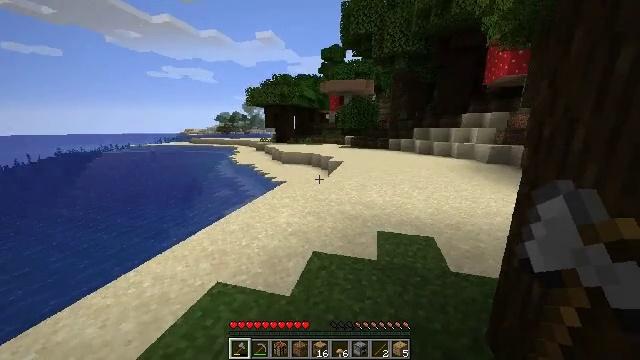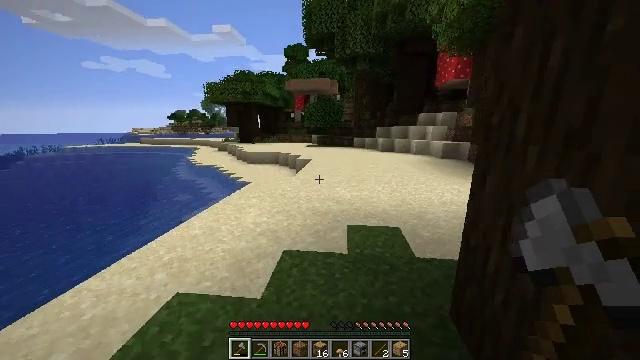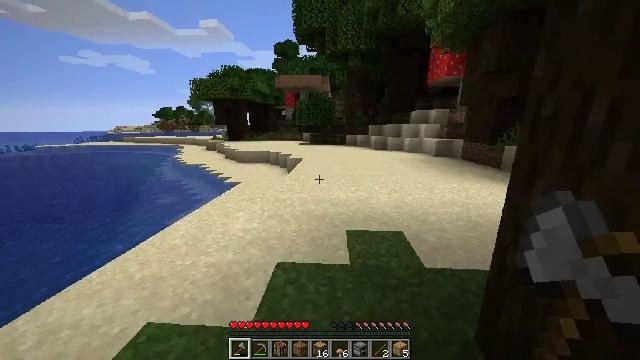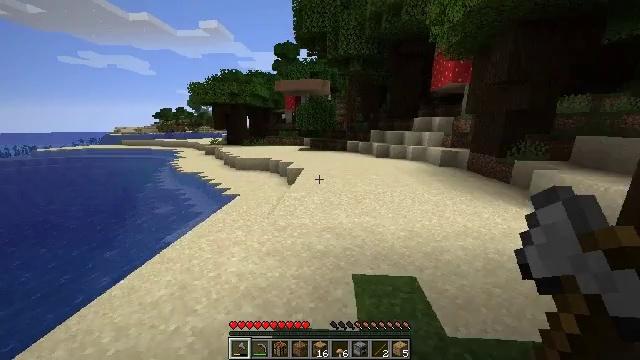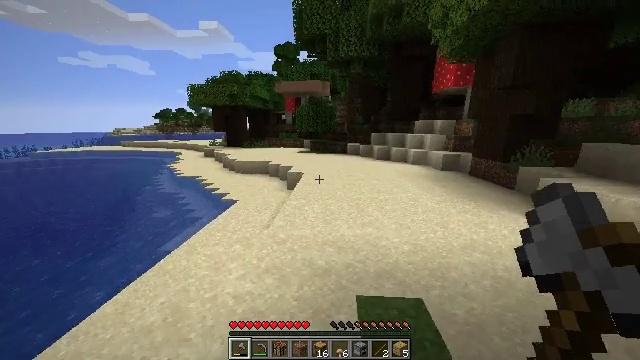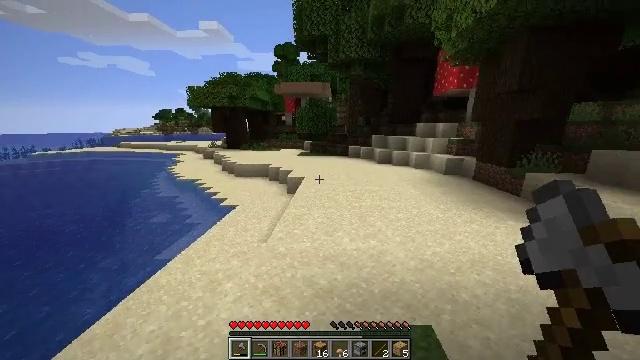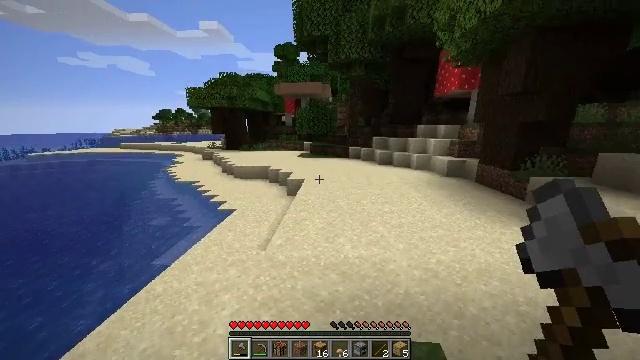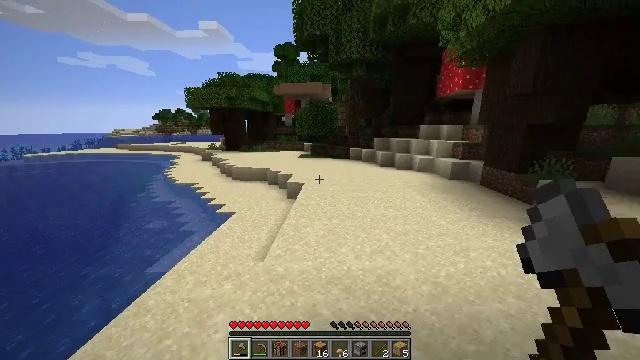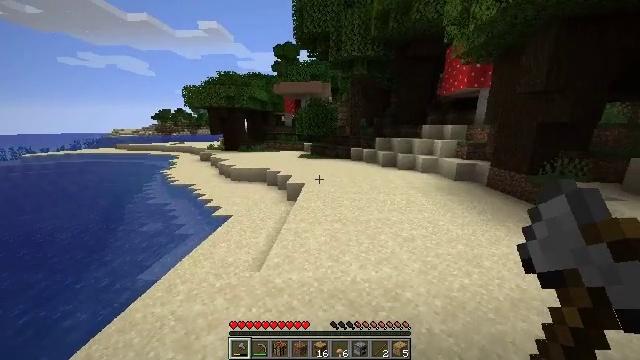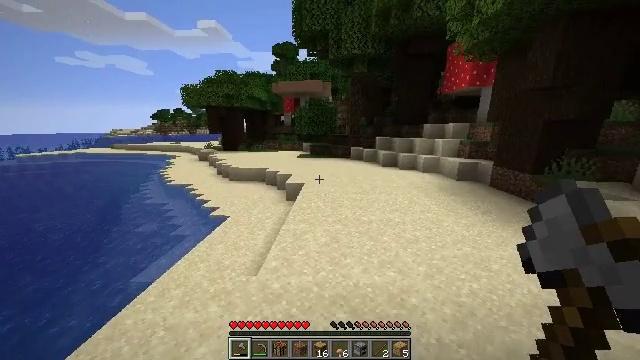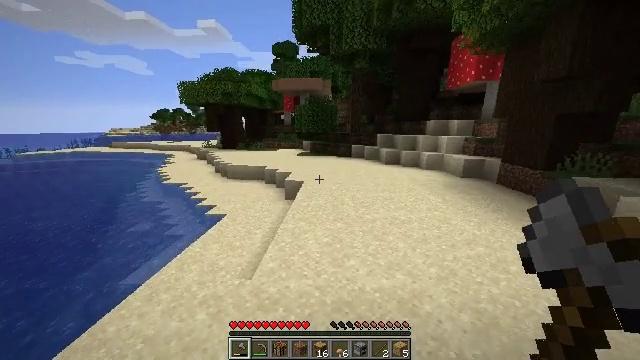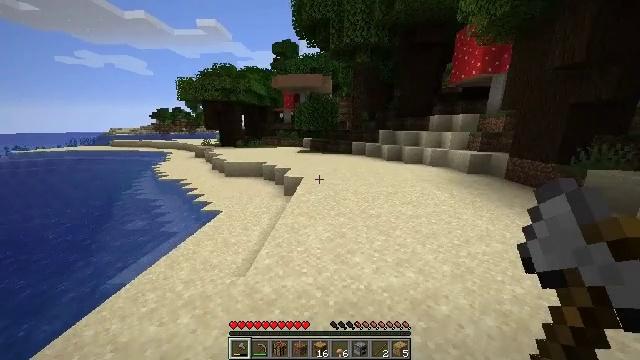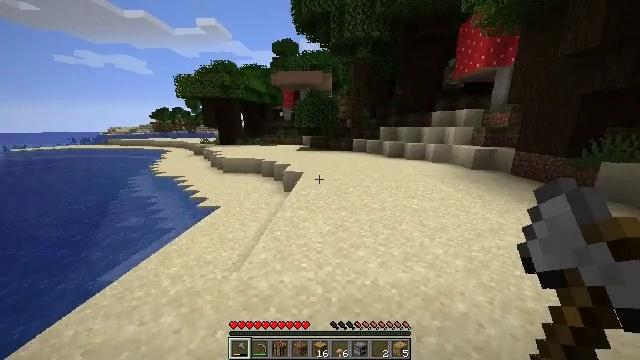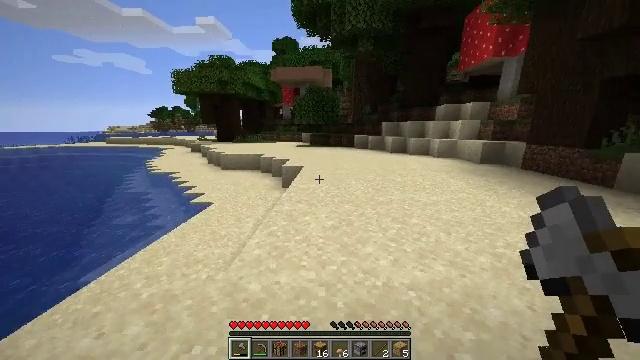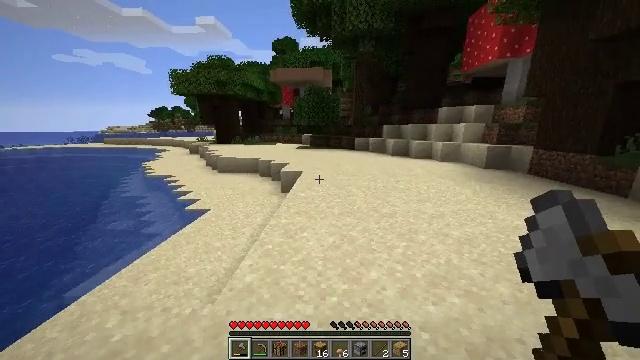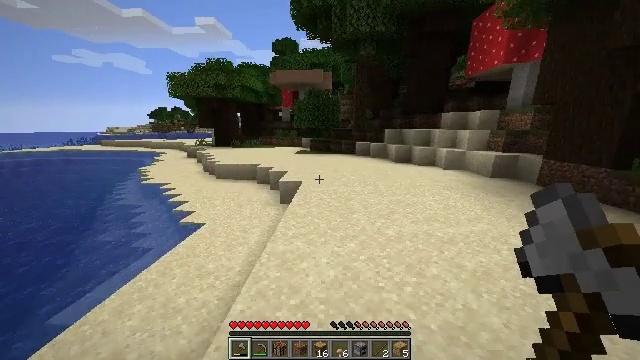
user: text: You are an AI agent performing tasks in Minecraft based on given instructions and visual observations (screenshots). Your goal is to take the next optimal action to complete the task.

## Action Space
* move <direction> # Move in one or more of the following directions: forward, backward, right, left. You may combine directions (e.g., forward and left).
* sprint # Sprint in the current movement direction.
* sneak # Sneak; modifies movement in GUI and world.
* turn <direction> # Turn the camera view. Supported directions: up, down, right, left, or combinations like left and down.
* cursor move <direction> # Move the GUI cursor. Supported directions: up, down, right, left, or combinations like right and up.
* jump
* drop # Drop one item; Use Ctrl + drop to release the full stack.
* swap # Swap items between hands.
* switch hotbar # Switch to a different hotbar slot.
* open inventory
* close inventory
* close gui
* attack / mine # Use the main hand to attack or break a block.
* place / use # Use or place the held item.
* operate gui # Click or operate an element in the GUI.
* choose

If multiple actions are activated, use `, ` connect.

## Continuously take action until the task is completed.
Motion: motion action
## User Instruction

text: Mine brown mushroom block in the forest.
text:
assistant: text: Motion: move forward, sprint, turn right, jump
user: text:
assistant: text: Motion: move forward, sprint, turn right, jump
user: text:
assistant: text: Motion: move forward, sprint, jump
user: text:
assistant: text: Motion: move forward, sprint, jump
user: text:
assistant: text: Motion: move forward, sprint, jump
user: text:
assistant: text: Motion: move forward, sprint, jump
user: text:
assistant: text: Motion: move forward, sprint, jump
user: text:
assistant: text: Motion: move forward, sprint, jump
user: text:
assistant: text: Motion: move forward, sprint, jump
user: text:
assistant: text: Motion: move forward, sprint, jump
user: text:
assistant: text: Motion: move forward, sprint, jump
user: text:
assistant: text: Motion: move forward, sprint, jump
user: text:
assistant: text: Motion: move forward, sprint, jump
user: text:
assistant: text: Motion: move forward, sprint, jump
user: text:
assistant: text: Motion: move forward, sprint, jump
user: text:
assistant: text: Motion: move forward, sprint, jump
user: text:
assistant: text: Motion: move forward, sprint, jump
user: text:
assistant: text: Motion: move forward, sprint, jump
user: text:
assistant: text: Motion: move forward, sprint, jump
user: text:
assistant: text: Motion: move forward, sprint, jump
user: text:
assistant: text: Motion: sprint, jump
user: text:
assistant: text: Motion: sprint, jump
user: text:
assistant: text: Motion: sprint, jump
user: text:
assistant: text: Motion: move forward, sprint, jump
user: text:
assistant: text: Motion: move forward, sprint, jump
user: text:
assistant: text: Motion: move forward, sprint, jump
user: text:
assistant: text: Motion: move forward, sprint, jump
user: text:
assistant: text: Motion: move forward, sprint, jump
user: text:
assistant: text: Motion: move forward, sprint, jump
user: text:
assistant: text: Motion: move forward, sprint, jump